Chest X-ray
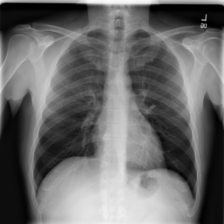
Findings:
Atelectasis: negative
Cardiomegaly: negative
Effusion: negative
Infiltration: positive
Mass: negative
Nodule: negative
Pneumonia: negative
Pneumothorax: negative
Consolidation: negative
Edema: negative
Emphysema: negative
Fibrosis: negative
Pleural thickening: negative
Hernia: negative